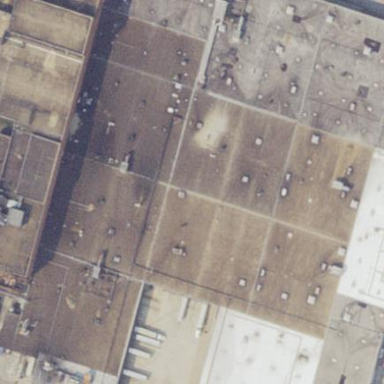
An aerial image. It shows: Commercial building.